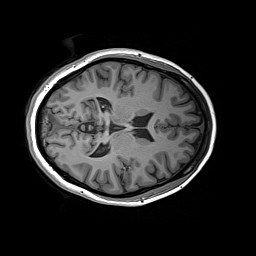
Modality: T1w
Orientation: axial
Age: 30
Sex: female
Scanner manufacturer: siemens
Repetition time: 2.2 s
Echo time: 0.00244 s